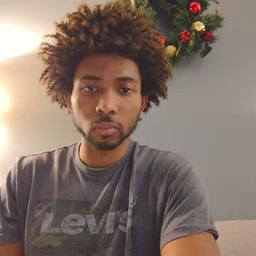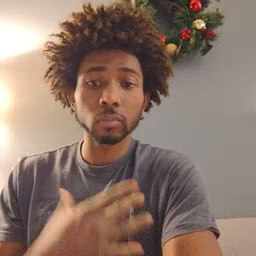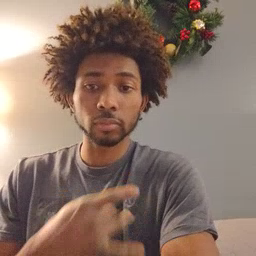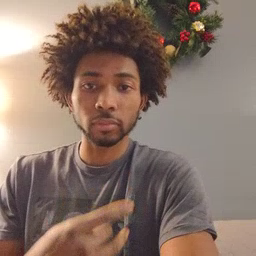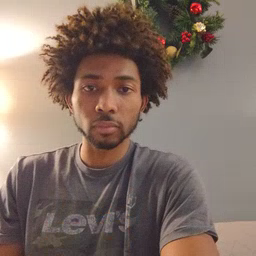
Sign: like